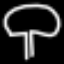
Label: mushroom